Question: MessageBoxButtons class in System.Windows.Forms have this members:
OK, OKCancel, AbortRetryIgnore, YesNo, YesNoCancel, RetryCancel.
I write for Windows Phone and dont see this members. I see only OK and OKCancel:
But OK and OKCancel its not what i need.
What should I do if I need the YesNo, or other buttons?
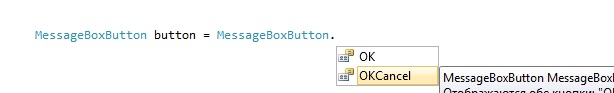
Answer: You could customise the message box, one particular implementation is shown in the following :-
<URL>